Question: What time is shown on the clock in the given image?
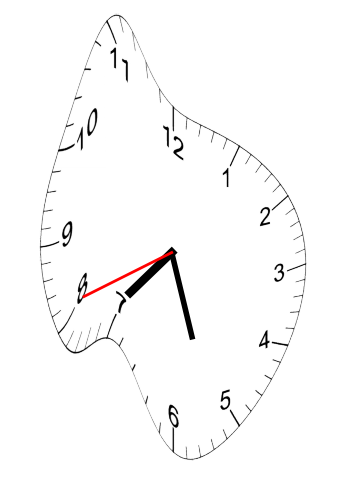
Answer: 07:26:41